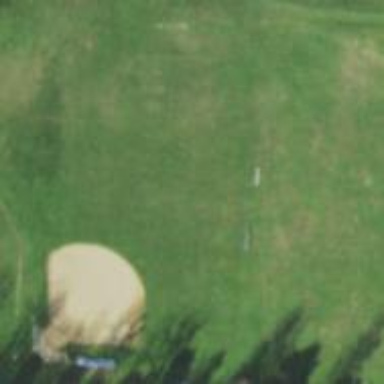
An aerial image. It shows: Baseball pitch for leisure and sports activities.